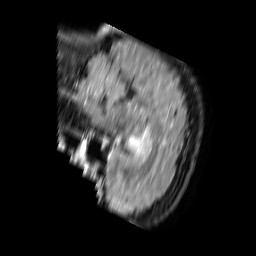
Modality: FLAIR
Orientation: sagittal
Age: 46
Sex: female
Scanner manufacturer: philips
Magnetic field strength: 3 T
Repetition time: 11 s
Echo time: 0.12 s